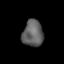
Tissue: prostate
Cell type: Epithelial cells
Senescence score: 0.3109
Nuclear area (px): 535
Mean DAPI intensity: 96.533